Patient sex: M
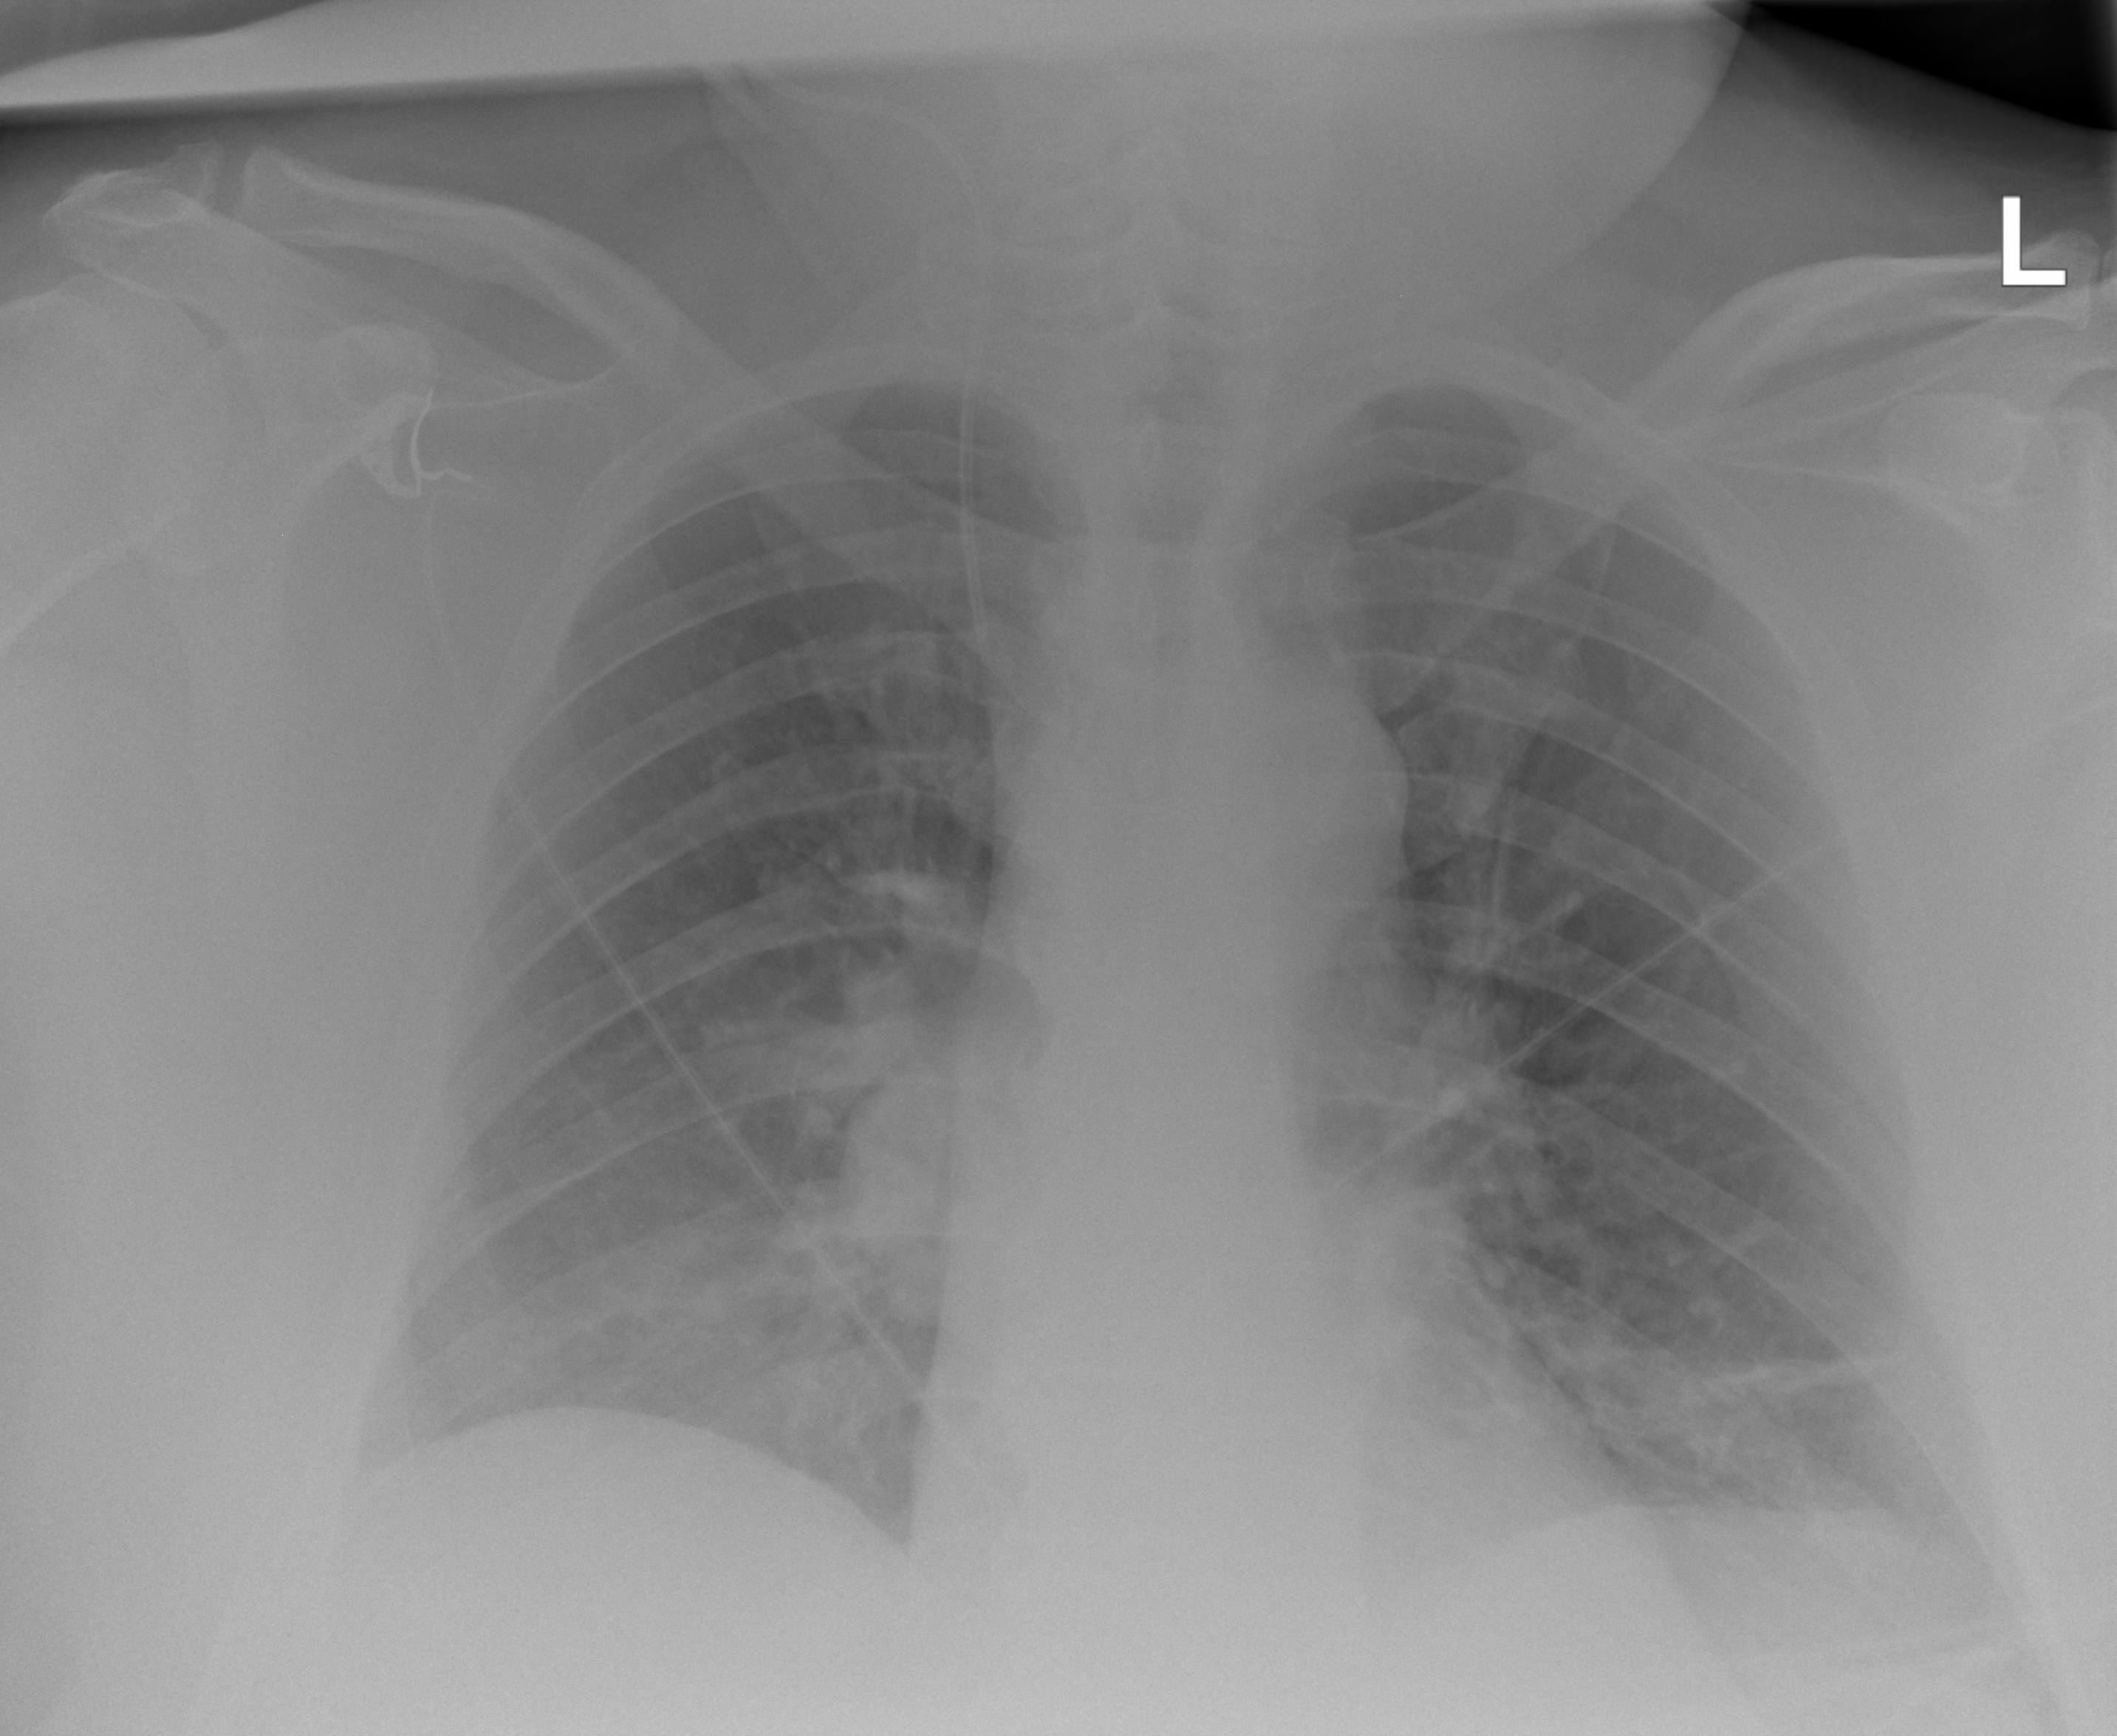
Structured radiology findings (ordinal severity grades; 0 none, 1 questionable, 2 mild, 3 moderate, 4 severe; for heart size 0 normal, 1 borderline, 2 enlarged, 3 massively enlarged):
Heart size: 0
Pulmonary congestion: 2
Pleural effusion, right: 0
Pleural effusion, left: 0
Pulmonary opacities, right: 0
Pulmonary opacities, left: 0
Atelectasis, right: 2
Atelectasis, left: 0